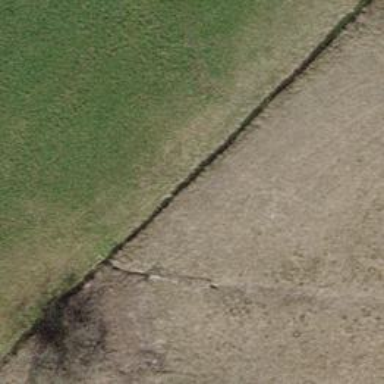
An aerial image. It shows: Ditch acting as barrier.